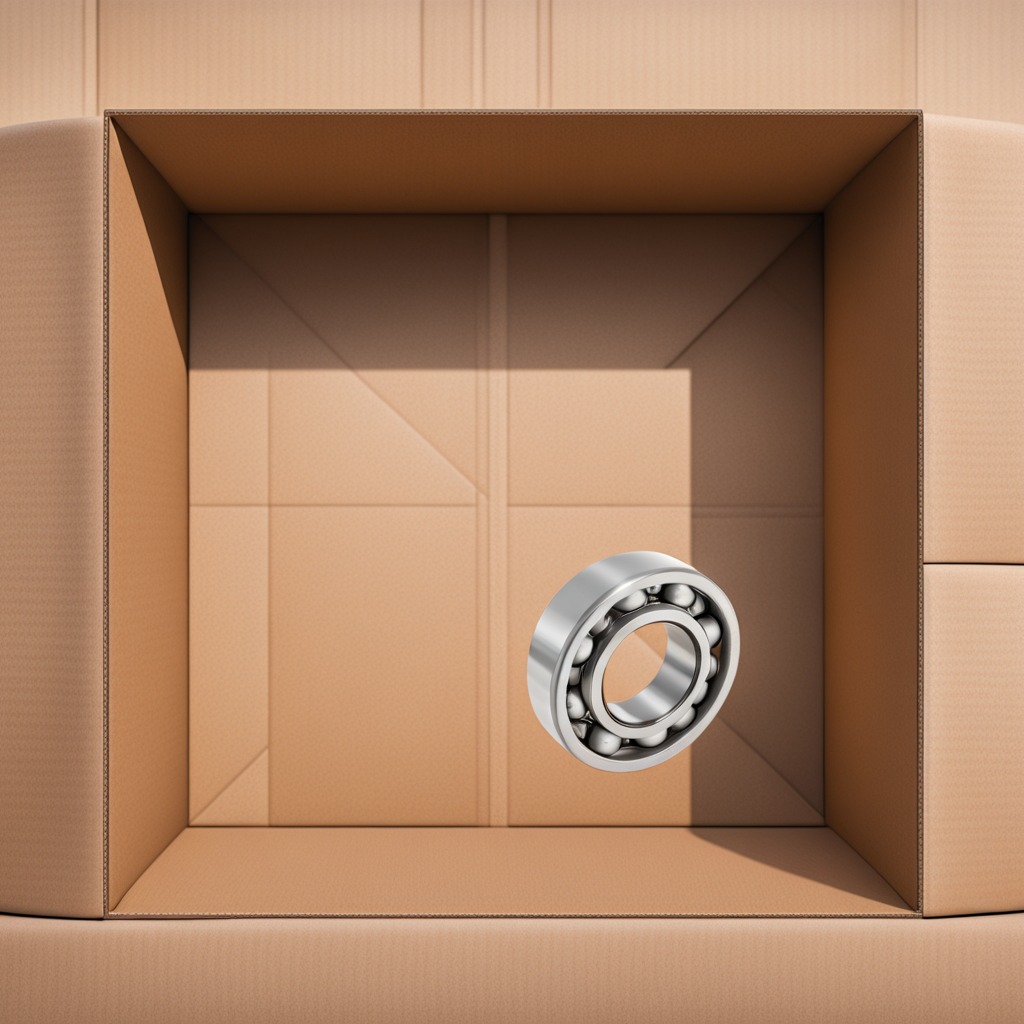
A metal ball bearing is lying on a clean dry cardboard box surface in an outdoor workshop during daytime bright natural light soft shadows slightly creased but